Question: I am trying to update a value in the nested array but can't get it to work.
My object is like this
'''
User.findByIdAndUpdate({ _id : userId, 'vehicle._id' : vehicleId },{ $push : { reg_number : reg_number,
category : category, model_year: model_year, insurance_date:insurance_date, tax_date:tax_date,
vehicle_name:vehicle_name }}, function(err, vehicle){
if(err) { throw err }
req.flash('success','Updated');
//res.render('dashboard/vehicleUpdate', {vehicle});
});
'''
Mongodb looks like the following:

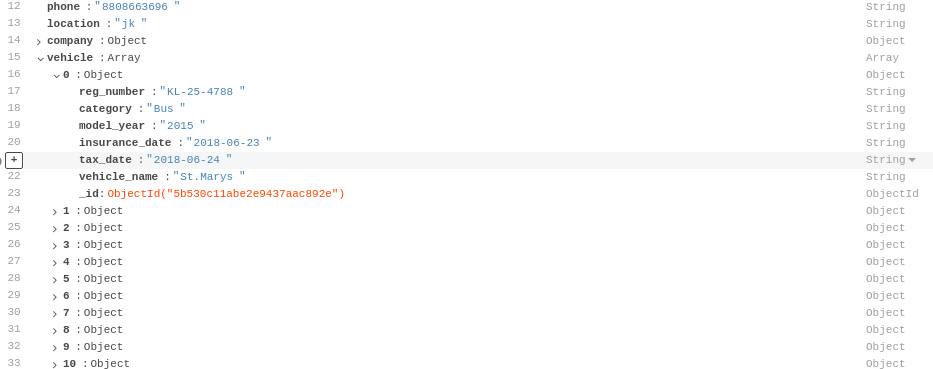
Answer: Try this, also check <URL>
'''
User.updateOne({ _id : userId, "vehicle._id" : vehicleId },
{ $set: { "vehicle.$.reg_number" : reg_number }}, function(err, vehicle)
{
if(err) { throw err }
req.flash('success','Updated');
//res.render('dashboard/vehicleUpdate', {vehicle});
});
'''